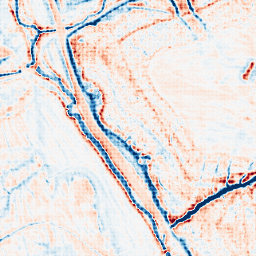
Category: edge_preserving
Decomposition family: anisotropic_diffusion
Decomposition parameters: iterations: 50
kappa: 10
gamma: 0.1
Upsampling method: sinc_hamming
Upsampling parameters: scale: 8
kernel_size: 8
Upsampling scale: 8